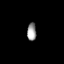
Tissue: prostate
Cell type: T cells
Senescence score: 0.362
Nuclear area (px): 161
Mean DAPI intensity: 152.807